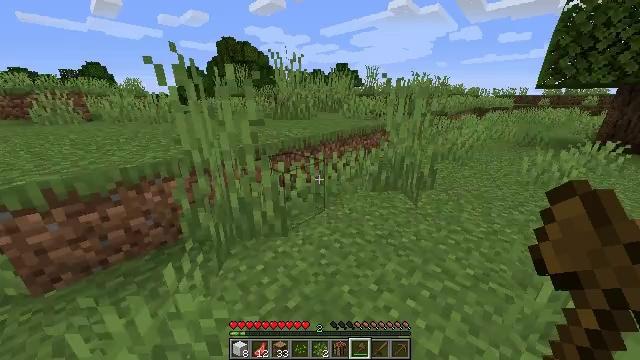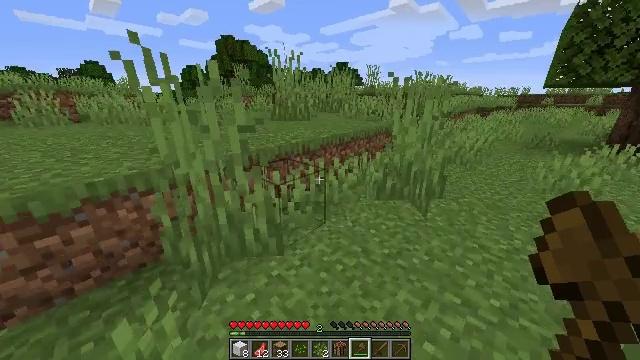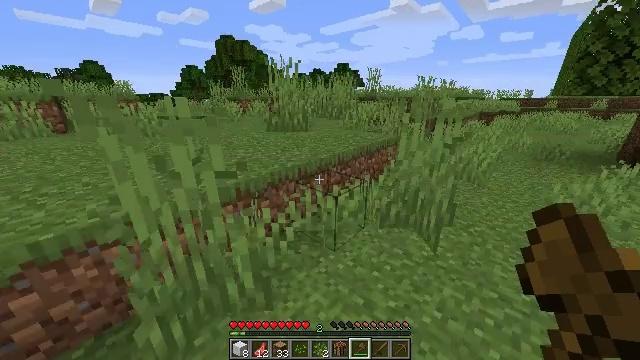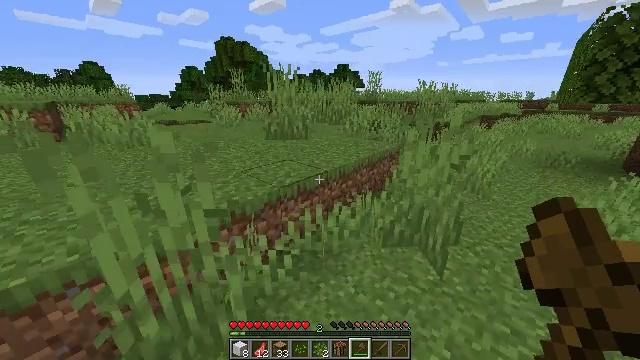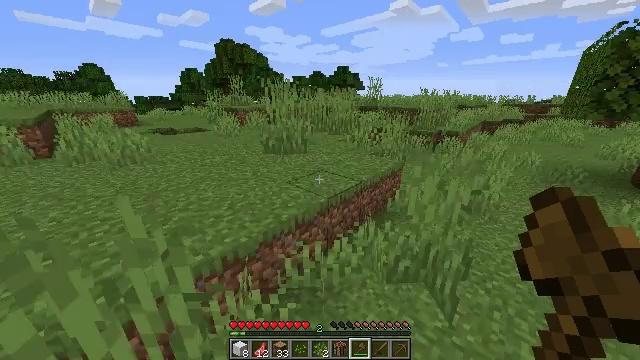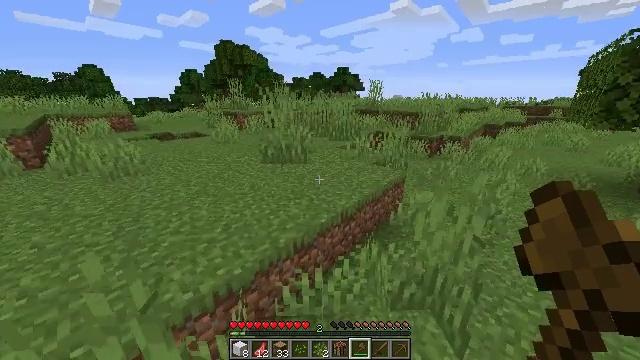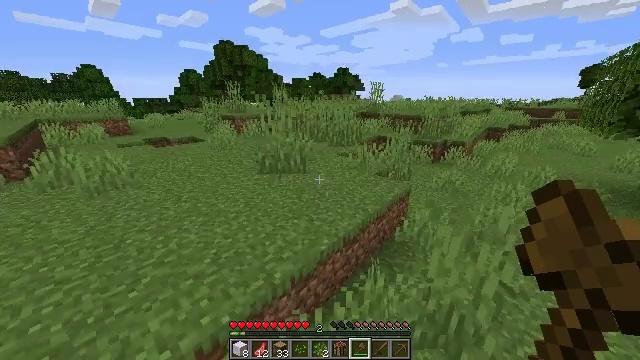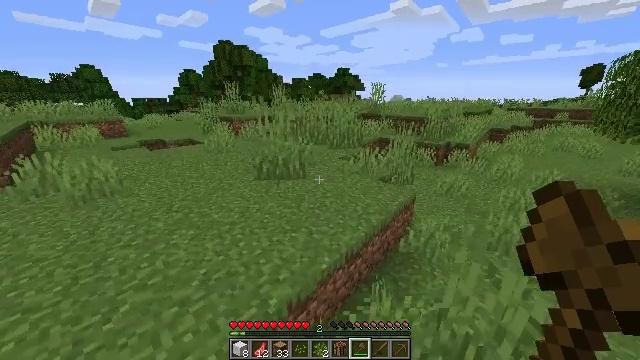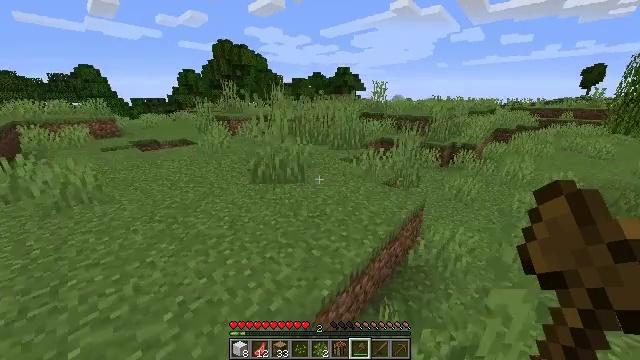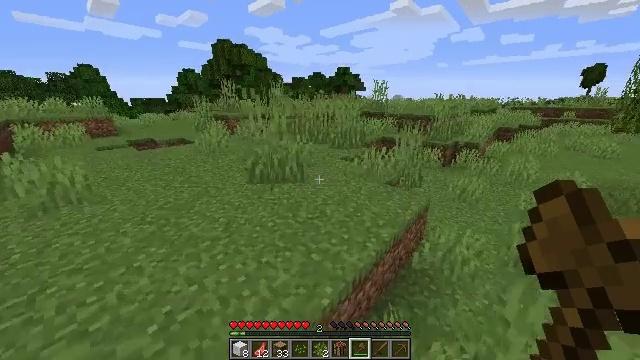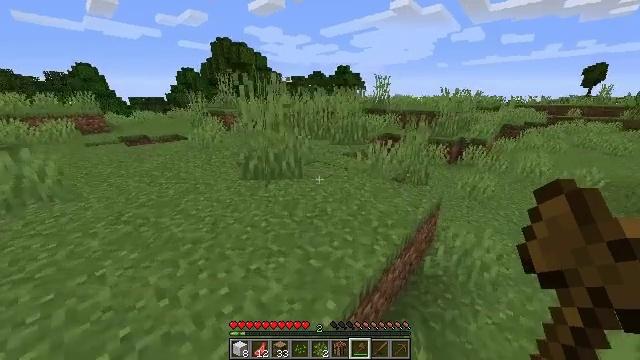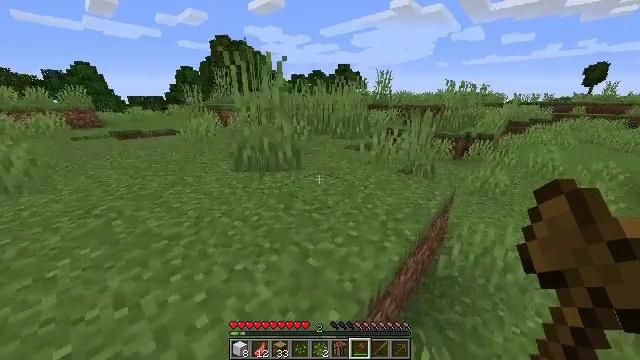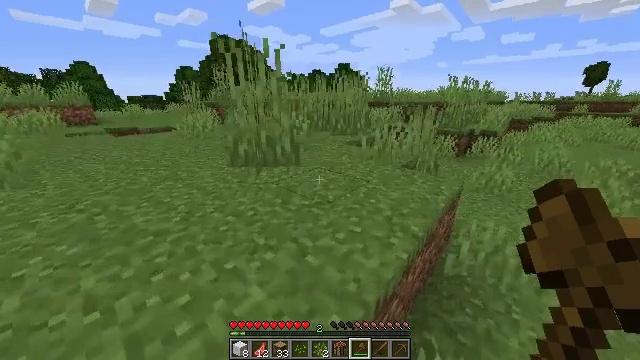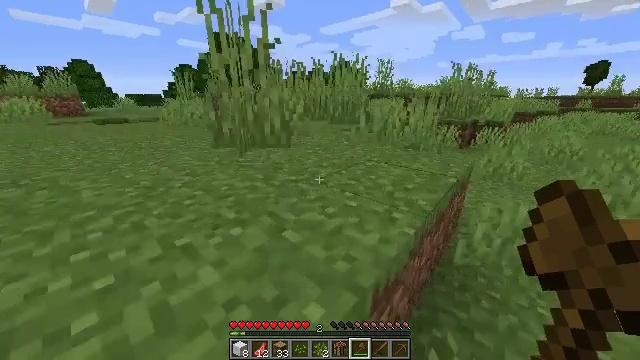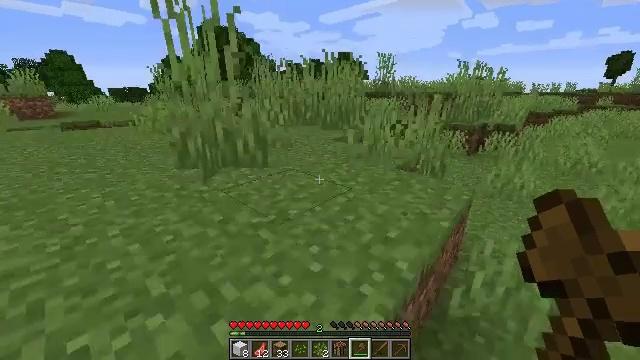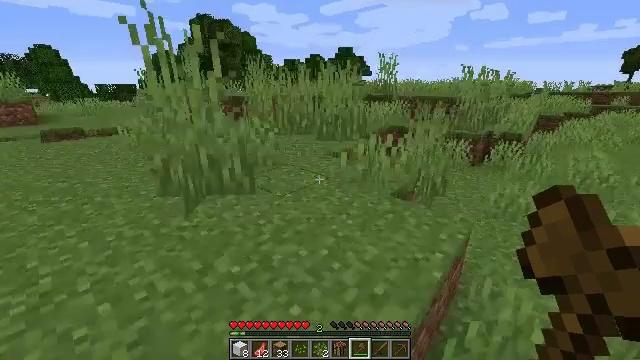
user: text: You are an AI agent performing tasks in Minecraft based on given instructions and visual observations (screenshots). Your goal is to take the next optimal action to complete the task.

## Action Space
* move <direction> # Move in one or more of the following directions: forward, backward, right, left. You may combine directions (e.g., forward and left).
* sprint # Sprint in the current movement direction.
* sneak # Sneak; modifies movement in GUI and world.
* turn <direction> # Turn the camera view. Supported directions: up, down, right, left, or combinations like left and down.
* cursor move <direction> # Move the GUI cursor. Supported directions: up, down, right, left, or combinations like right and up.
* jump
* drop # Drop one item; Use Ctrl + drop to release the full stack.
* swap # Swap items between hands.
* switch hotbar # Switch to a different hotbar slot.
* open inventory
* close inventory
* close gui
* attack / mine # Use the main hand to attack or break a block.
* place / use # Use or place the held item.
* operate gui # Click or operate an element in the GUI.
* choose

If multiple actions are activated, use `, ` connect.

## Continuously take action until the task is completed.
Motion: motion action
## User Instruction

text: Break the brewing stand to collect it.
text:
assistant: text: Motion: move forward
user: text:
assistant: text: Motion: move forward, jump
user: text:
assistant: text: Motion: move forward
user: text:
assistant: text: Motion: move forward
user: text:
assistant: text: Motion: move forward
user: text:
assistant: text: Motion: move forward
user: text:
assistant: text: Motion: move forward
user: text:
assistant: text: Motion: move forward
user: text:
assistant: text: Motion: move forward
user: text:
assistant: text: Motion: move forward
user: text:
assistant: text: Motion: move forward
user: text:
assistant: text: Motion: move forward
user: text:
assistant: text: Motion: move forward
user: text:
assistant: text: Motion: move forward, jump
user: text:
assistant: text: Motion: move forward, jump
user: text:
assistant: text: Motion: move forward, jump
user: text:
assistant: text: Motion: move forward, jump
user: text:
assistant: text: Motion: move forward, jump
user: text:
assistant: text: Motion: move forward, jump
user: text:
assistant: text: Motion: move forward
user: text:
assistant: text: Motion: move forward
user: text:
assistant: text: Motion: move forward, sprint
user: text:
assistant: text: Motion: move forward, sprint
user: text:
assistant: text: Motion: move forward, sprint
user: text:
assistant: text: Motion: move forward, sprint
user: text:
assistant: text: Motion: move forward, sprint, jump
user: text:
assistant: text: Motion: move forward, jump
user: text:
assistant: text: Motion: move forward, jump
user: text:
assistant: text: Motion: move forward, jump
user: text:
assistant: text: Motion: move forward, jump